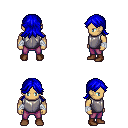
a pixel art fantasy rpg character, male body template, human, tanned skin, steel chest armor, magenta pants, blue loose hair, white cloth bandages, brown shoes, four views (front, back, left, right), 2x2 character sprite sheet, small pixel art, hard edges, no anti-aliasing